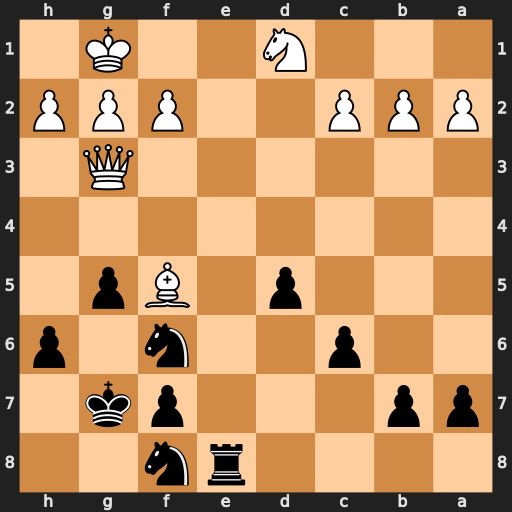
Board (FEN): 4rn2/pp3pk1/2p2n1p/3p1Bp1/8/6Q1/PPP2PPP/3N2K1
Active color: b
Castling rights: -
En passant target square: -
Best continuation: Re1#